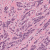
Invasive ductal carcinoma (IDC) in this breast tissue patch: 1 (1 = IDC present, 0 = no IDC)